Field crop: maize
Growth stage: 2
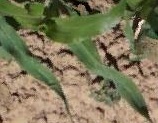
Species: maize